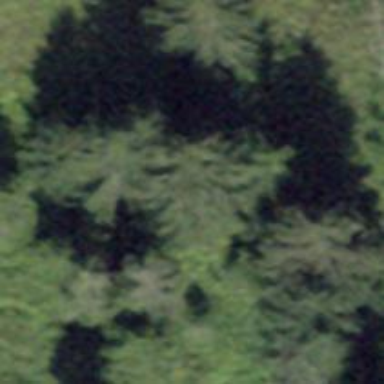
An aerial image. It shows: Forest area.